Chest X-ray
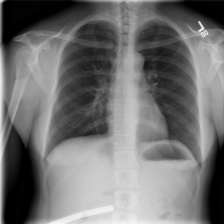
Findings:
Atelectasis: negative
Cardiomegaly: negative
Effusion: negative
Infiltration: negative
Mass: negative
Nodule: negative
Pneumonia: negative
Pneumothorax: negative
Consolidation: negative
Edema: negative
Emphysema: negative
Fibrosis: negative
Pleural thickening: negative
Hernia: negative